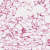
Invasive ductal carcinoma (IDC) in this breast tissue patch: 0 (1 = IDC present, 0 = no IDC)